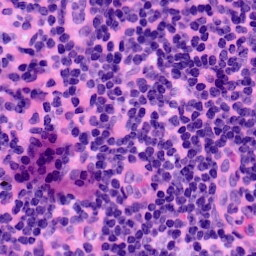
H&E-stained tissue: LymphNode